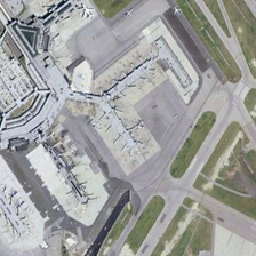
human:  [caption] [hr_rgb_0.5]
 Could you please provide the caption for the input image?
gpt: a white terminal with many palnes .

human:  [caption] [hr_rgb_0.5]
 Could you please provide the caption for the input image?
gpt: a large passenger termial building is surrounded by runways .

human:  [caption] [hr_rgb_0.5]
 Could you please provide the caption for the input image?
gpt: the square main building here is surrounded by several radial buildings with aircrafts near them on a parking apron  on the periphery of which are runways and lawns .

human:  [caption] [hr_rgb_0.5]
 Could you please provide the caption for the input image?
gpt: the square main building here is surrounded by several radial buildings

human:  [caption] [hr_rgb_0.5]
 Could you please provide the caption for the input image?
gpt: many planes are parked near several terminals in an airport with parking lots and runways .